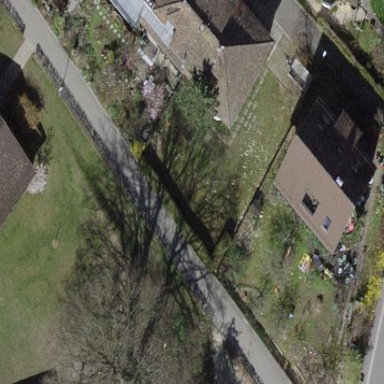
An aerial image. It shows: Semi-detached house.